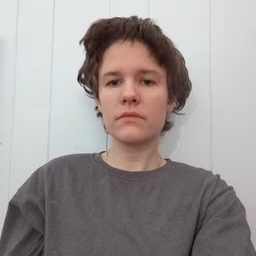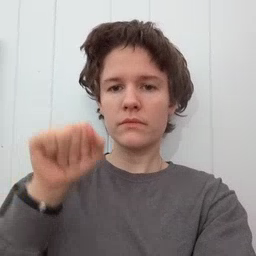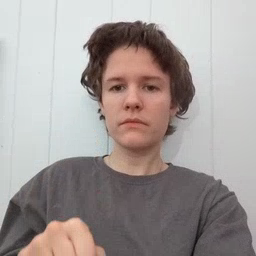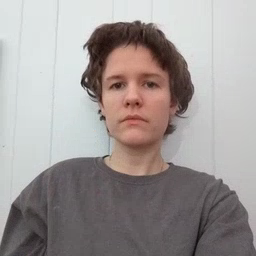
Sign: can